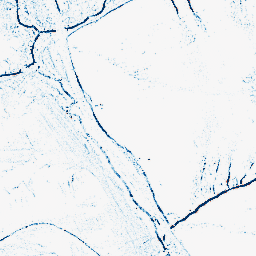
Category: morphological
Decomposition family: morphological_square
Decomposition parameters: operation: closing
size: 3
Upsampling method: quartic
Upsampling parameters: scale: 8
Upsampling scale: 8